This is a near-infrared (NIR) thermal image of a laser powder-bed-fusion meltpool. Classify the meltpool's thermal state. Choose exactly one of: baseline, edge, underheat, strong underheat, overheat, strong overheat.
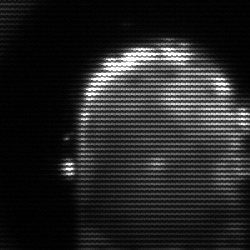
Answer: baseline